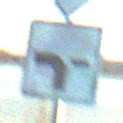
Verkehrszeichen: VerlaufVorfahrtsstrasse6
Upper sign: Vorfahrtsstrasse
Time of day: SunriseSunset
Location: Outdoor (RoadRail)
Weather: PartlyCloudy
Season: NotSpecified
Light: Natural